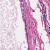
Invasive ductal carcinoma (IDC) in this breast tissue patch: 0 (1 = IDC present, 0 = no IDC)